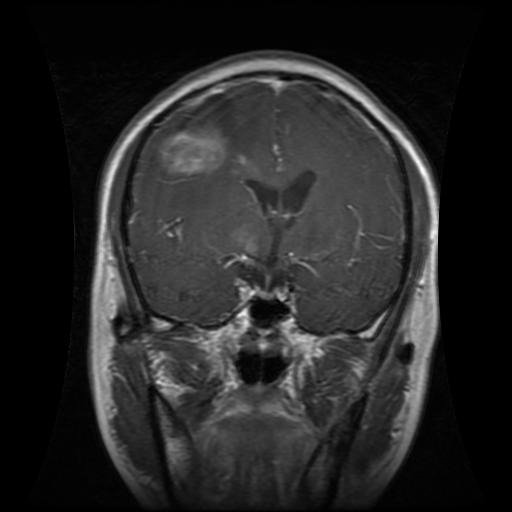
Label: glioma